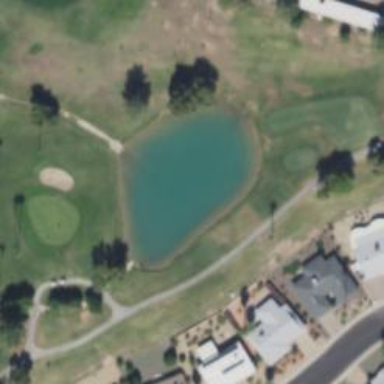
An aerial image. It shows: Passage tunnel near water hazard on golf course.